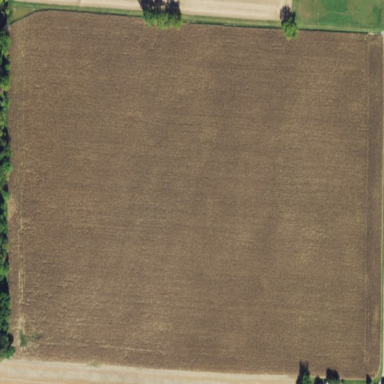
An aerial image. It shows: Farmland with corn crop.